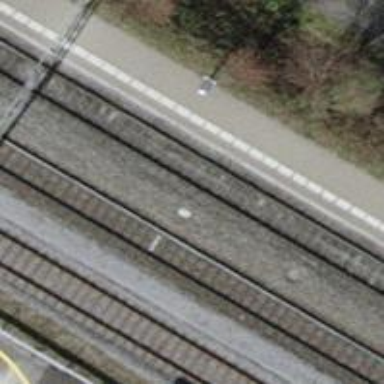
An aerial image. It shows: Stop position for public transport at railway stop.